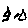
Label: triangle